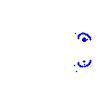
Particle: kaon